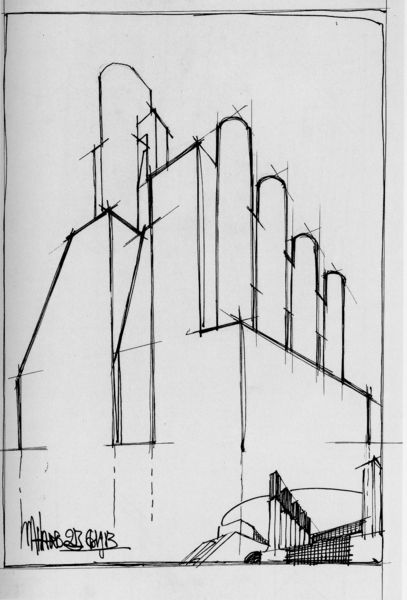
Titel: Gebäudestudie
Künstler: Antonio Sant' Elia
Standort: Como
Institution: Museo Civico
Schlagwörter: mann, weiß, grob, ausschnitt, fenster, glas, grau, schwarz, skizze, zeichnung, anlage, dach, gebäude, haus, teppich, zylinder, architektur, rahmen, bild, signatur, häuser, gitter, kirche, paar, blatt, england, front, kamin, kamine, schornstein, turm, schrift, papier, ansicht, bogen, fassade, perspektive, studie, moderne, abstrakt, modern, schornsteine, formen, grafik, linien, massiv, fabrik, industrie, treppe, architecture, column, columns, hall, stair, stairs, steps, white, essen, black, dark, empty, gray, grey, jugendstil, wall, detail, datum, print, aufgang, perspective, plant, monumental, striche, umriss, halle, schlote, punkte, karos, futurismus, eingang, maschine, gerüst, unterschrift, eckig, rechteck, türme, kohle, form, schwarzweiss, schraffur, filzstift, strich, bahnhof, bleistift, entwurf, stift, senkrecht, kreuze, smoke, untersicht, sky, konstruktion, building, house, distance, german, tower, diagonale, plan, drawing, paper, lineal, black and white, frame, stahl, illustration, line, outline, sketch, miniatur, geometrie, bau, pen, raster, letters, door, abstract, town, kubisch, monument, outside, fensterlos, banners, city, public, aufriss, bauplan, architekt, silos, architectural drawing, design, ink, rectangle, draft, inscription, walls, maß, projekt, utopie, facade, gate, diagonal, entry, vertical, werk, factory, industrieanlage, kraftwerk, hochhaus, signature, ausfriss, artist, back, study, engraving, geometric, pencil, mächtig, geradlinig, rectangles, kantig, abstraction, angles, lines, shapes, darmstadt, umrandet, pen and ink, rough, shading, charcoal, picasso, contemporary, graffiti, minimal, modernist, simple, space, chimney, chimneys, structure, grid, blank, hatching, round, cross-hatching, border, geometry, angle, towers, ziechnung, arcitektur, impression, big, tall, industry, shape, diagram, rectangular, industrial, skyscraper, bauhaus, industire, sign, architecktur, antonio sant elia, cylinder, tube, massive, block, le corbusioer, marks, matchsicks, mathildenhöhe, schoronsteine, turbine, utopischer entwurf, basic, stack, hose, framed, arcitecture, power, down, blueprint, werf fabrik, rohabu, corner, graphite, century, straight, 20th century, twentieth century, corners, signed, pipes, futuristic, graph, contour, up, minimalist, m, architetural, machine aesthetic, industiral, line drawing, marker, monotone, technical, slant, x, simplistic, 3d, trace, rounded, kühlung, stacks, framing, cross-hatched, ruled, squared, from below, smokestack, upright, ir, horizontal lines, reg, signautre, smokestacks, boxy, architectre, treppearchitektur, drawding, high ries, high rise, battersea, fuilding, smoke stackes, preliminary drawing, rough drawing, skteching, rendition, das ist ein bild, power station, power plant, two point, two point perspective, 20th, sckech, 건축 스케치, 껄끔하고 세련된 건물, 인기있는 화가의 작품, 1910년대에 그려졌을  것 같다, scale drawing